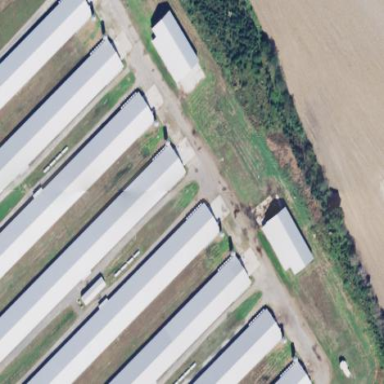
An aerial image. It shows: Farm auxiliary building.